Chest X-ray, AP view. Patient: 49 years old, sex F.
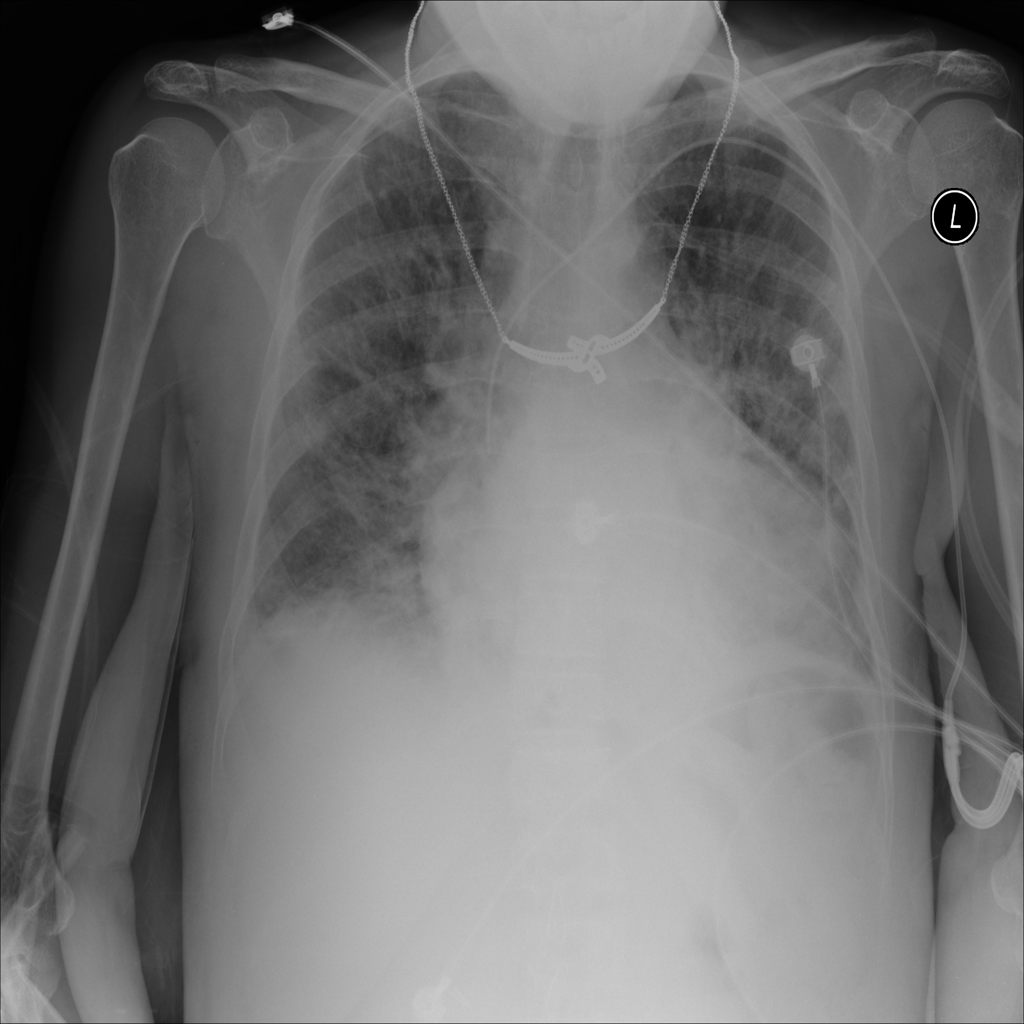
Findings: Cardiomegaly, Infiltration